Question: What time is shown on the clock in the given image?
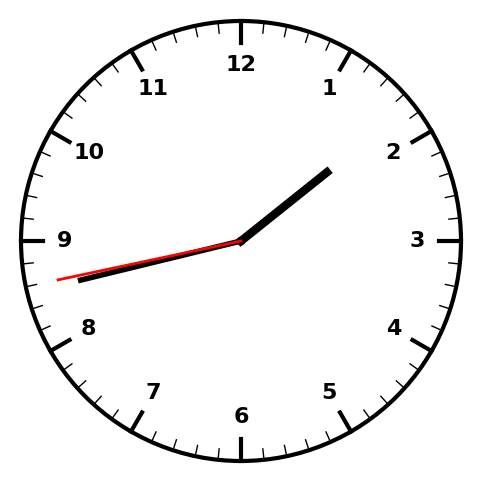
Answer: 01:42:43